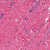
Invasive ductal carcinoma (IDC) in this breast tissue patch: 0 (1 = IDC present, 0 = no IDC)